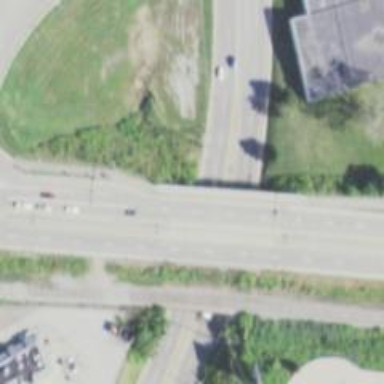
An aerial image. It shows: Bridge over trunk highway expressway.